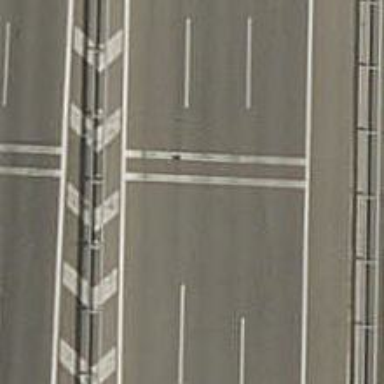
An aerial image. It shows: Rumble strip for traffic calming.